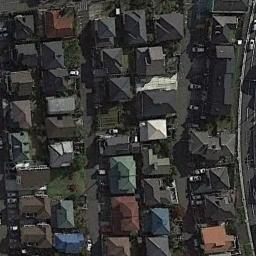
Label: dense_residential